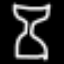
Label: hourglass